Field crop: tomato
Growth stage: 1
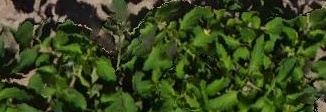
Species: tomato